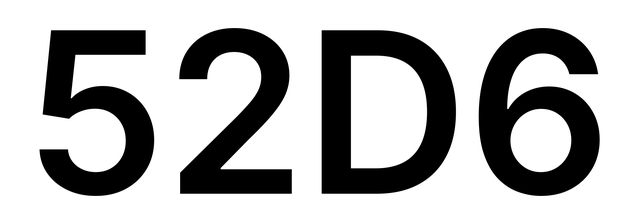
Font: Inter_SemiBold